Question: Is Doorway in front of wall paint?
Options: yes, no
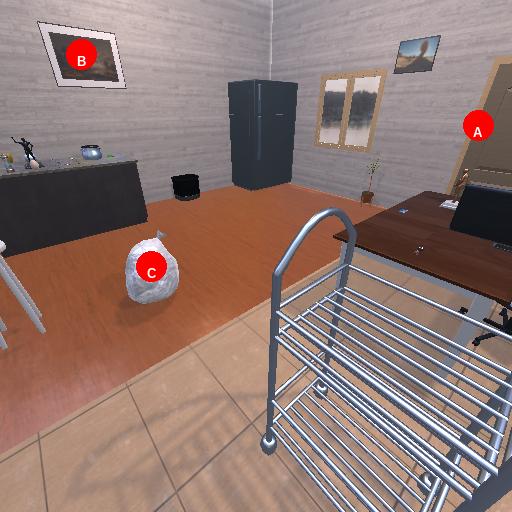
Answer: yes